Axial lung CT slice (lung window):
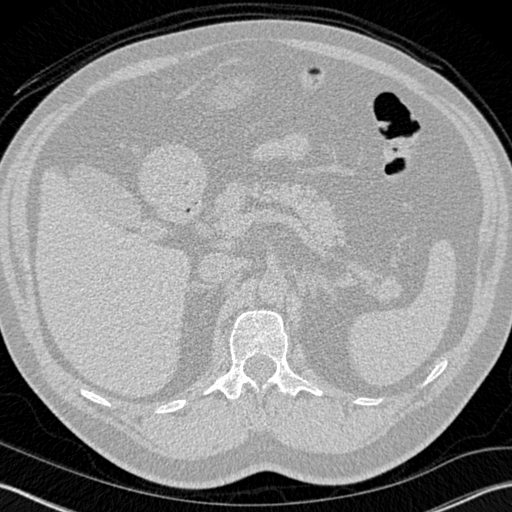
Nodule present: no